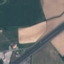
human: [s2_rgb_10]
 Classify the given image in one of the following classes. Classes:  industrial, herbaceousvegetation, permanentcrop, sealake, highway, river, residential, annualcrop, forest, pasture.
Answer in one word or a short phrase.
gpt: Highway